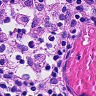
Metastatic tissue present: no